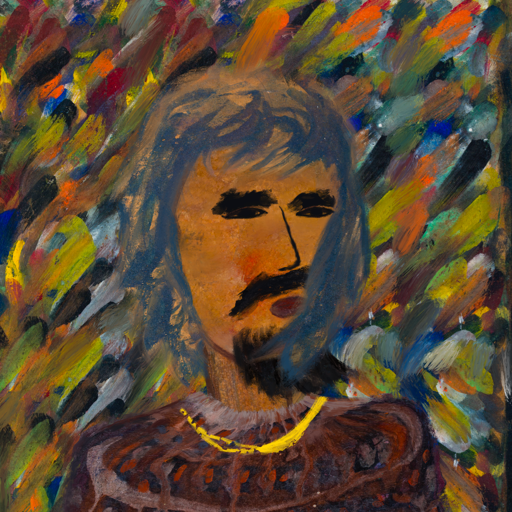
Background: An_Impression, Head And Neck Side: Pipe, Face Side: Mosgoul, Bust: Hypocrite, Hair Side: In_The_Sun, Head Accessory: Blank, Second Necklace: Blank, Necklace: Irani_1, Baby: Blank